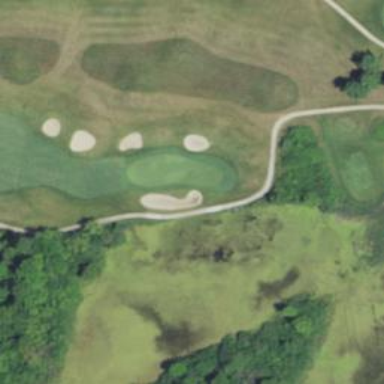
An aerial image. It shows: View of golf hole.